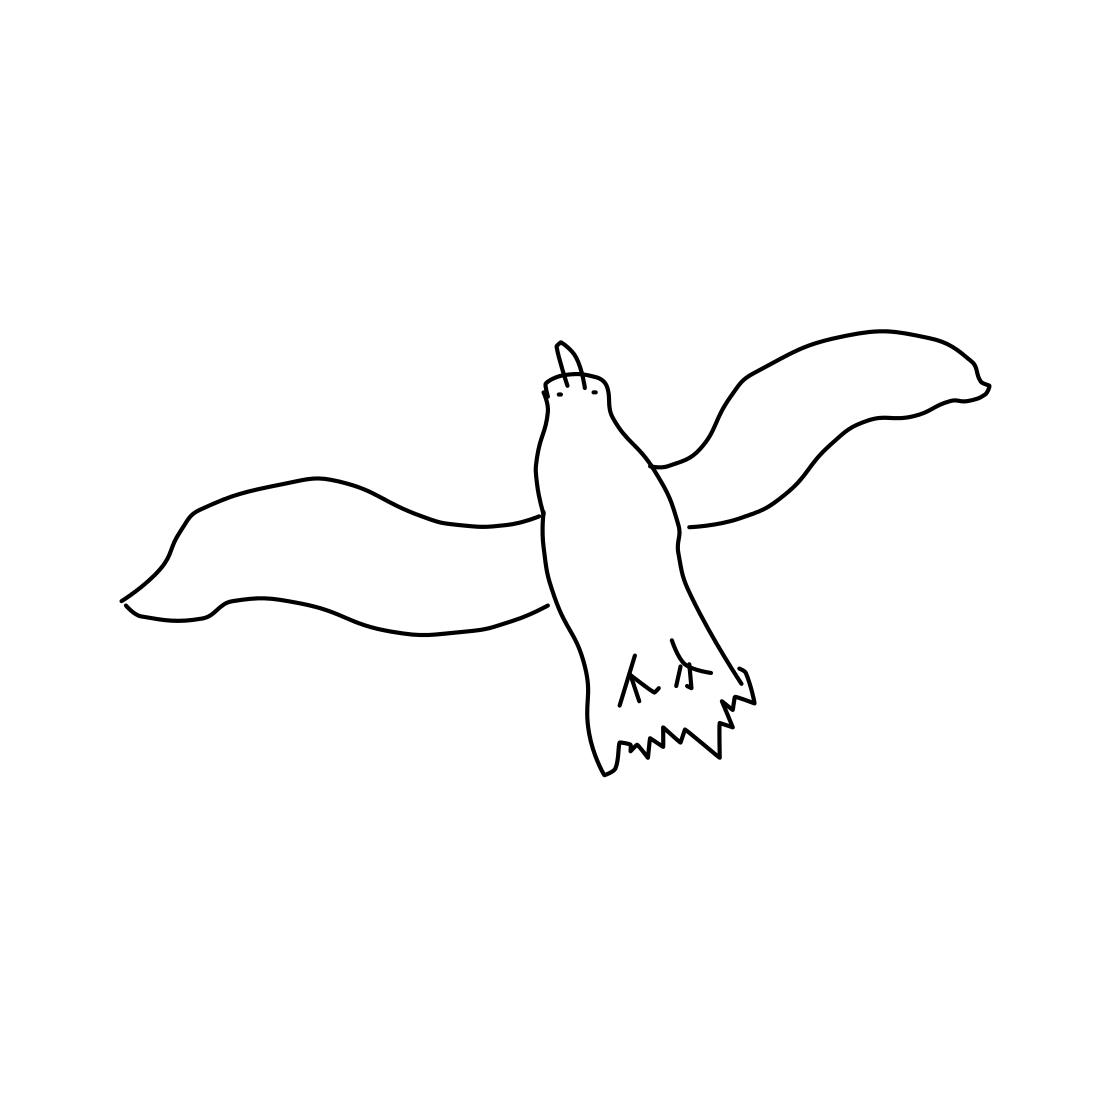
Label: seagull